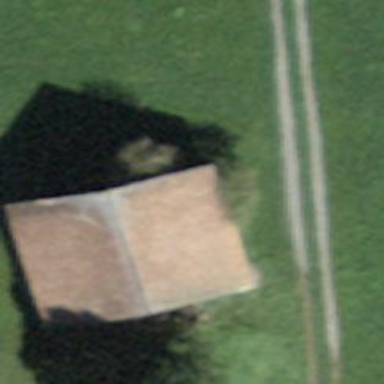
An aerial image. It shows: Barn.